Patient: sex M, age 57
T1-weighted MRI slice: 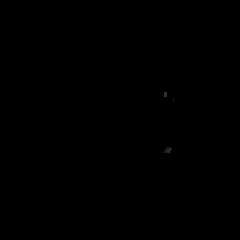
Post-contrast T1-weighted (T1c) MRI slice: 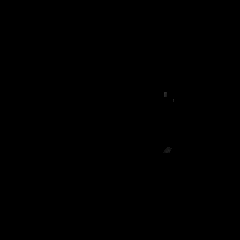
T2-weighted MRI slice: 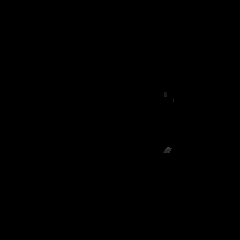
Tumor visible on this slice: no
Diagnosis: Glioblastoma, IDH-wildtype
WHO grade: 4